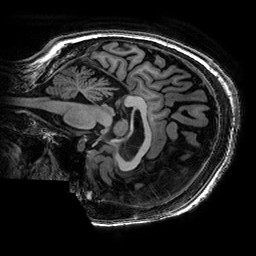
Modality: T1w
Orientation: sagittal
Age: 74
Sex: female
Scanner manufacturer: ge
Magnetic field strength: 3 T
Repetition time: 0.01002 s
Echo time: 0.002988 s